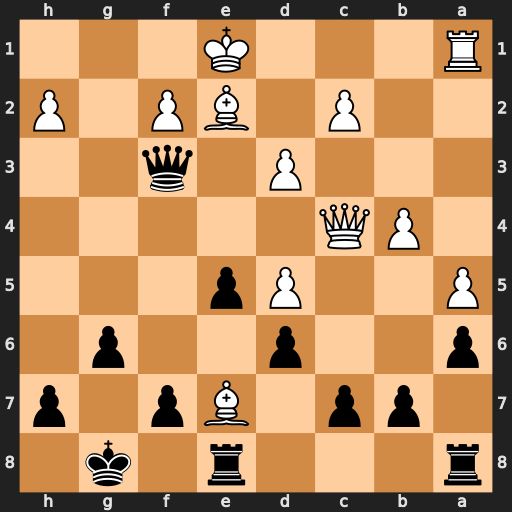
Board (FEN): r3r1k1/1pp1Bp1p/p2p2p1/P2Pp3/1PQ5/3P1q2/2P1BP1P/R3K3
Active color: b
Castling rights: Q
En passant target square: -
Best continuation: Qh1+ Kd2 Qxa1